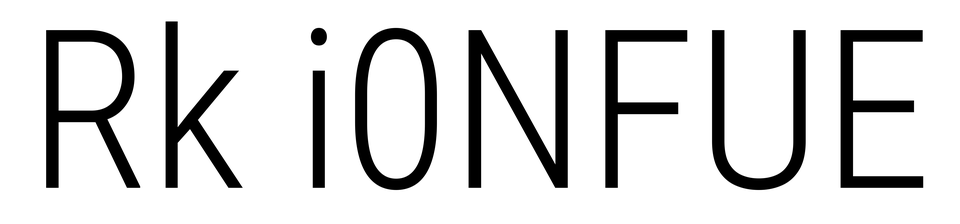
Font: Roboto_Condensed_Light